Question: I created a List widget and added some indexes (or items) on it with Designer (Shutdown).
Now I need to do something when I click on this item (index). But I can't understand how to do it.
'''
connect(ui->listWidget,SIGNAL(itemClicked(QListWidgetItem*)),this,SLOT(itemClicked(QListWidgetItem*)));
void MainWindow::on_listWidget_clicked(const QModelIndex &index)
{
if(ui->listWidget->indexWidget(index) == QAbstractItemView::Shutdown) {
command = "shutdown /s /t 7200";
}
}
'''
I get error ''Shutdown' is not a member of 'QListWidgetItem''
The row
'''
void MainWindow::on_listWidget_clicked(const QModelIndex &index)
'''
was created automatically when I added the click action.
Screenshot of my List

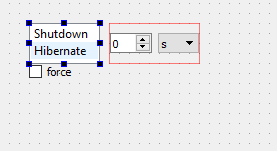
Answer: You must use the slot called itemClicked:

And then filter by the text:
'''
void MainWindow::on_listWidget_itemClicked(QListWidgetItem *item)
{
if(item->text()=="Shutdown"){
command = "shutdown /s /t 7200";
}
}
'''